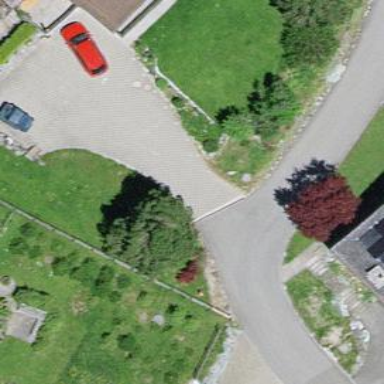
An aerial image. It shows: Residential road.